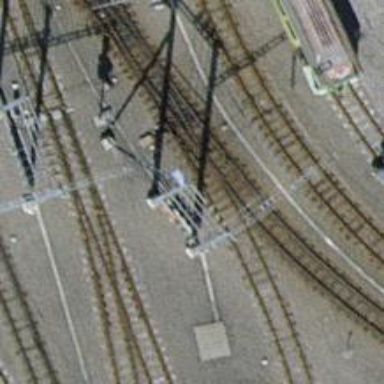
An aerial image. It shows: Narrow-gauge railway siding with 1 track. The track is electrified with contact line.